Question: My problem is drawing a plot atop an image.
The image is not just meant to be a nice background but should line up with the plot.
The plot is many colored points representing a car's speed and position in a coordinates system. That works.
Now I want to line up the plot with an image of the road and there I have problems.
The data file looks like this:
'''
-60.2501 106.115 0 0
-68.1729 98.0388 0 0
[...]
'''
x-pos, y-pos,speed, ignore last number
Here is what I have so far:
'''
set multiplot
set yrange [-1280:1280]
set xrange [-1280:1280]
# set xrange [-1470:1280]
set size ratio 1
plot 'BL.jpg' binary filetype=jpg origin = (-1280,-1280) with rgbimage
set origin 0, 0
set size ratio 1
set yrange [-1280:1280]
set xrange [-1280:1280]
set key autotitle columnhead
set palette defined (0 "black", 0.25 "blue", 0.5 "red", 0.75 "yellow", 1 "green")
plot 'output.txt' using 1:2:3 with points palette pt 6 ps 0.1
unset multiplot
'''
Sadly along the x-axis it is not lined up:
<URL>
(1280 x 960 Pixels, 311KB)
By adjusting some numbers I can kind of line it up but that is just random guessing.
I tried adding this after the :
'''
set lmargin at screen 0.1
set rmargin at screen 0.98
set tmargin at screen 0.98
set bmargin at screen 0.2
'''
which results in a bit better fit but now the scale is wrong?

Also the road image disappears when zooming in by selecting a rectangle with RMB?
link to example data file and track image:
<URL>
(sorry, the site does not allow me to post more than 2 links (need 10 reputation))
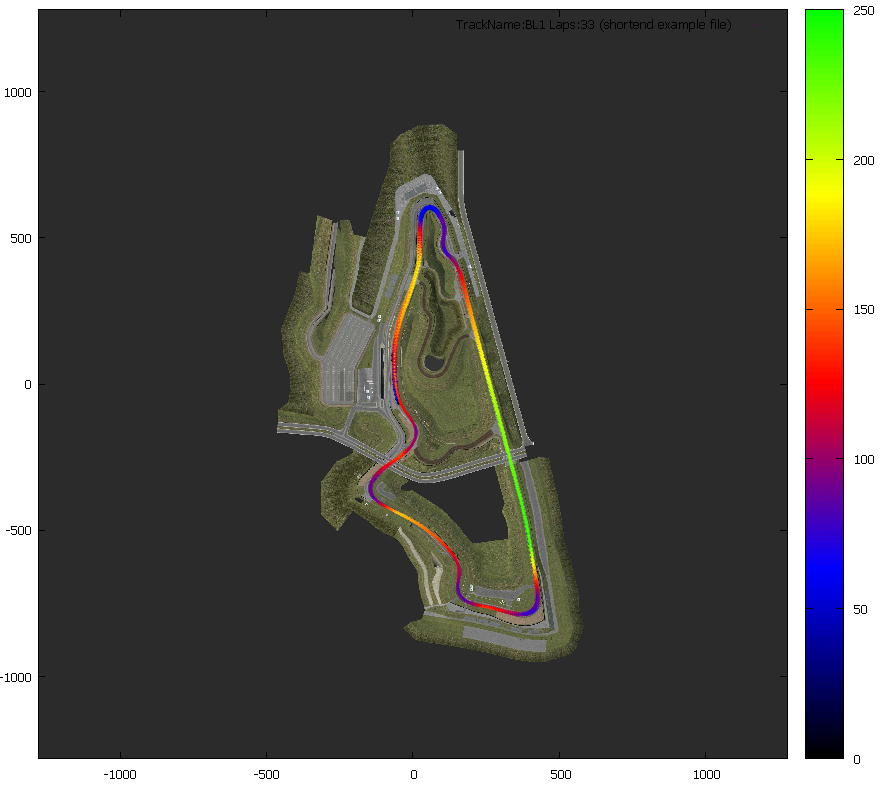
Answer: You don't need to use 'multiplot' for this, just plot the two files with a single 'plot' command (Thanks for the hint ':)'):
'''
reset
set size ratio 1
set autoscale fix
set key above autotitle columnhead
set palette defined (0 "black", 0.25 "blue", 0.5 "red", 0.75 "yellow", 1 "green")
plot 'BL.jpg' binary filetype=jpg center=(0,0) with rgbimage notitle, 'output.txt' using 1:2:3 with points palette pt 6 ps 0.1 title columnheader(1)
'''
This gives:

Notes:
- 'set autoscale fix' uses tight ranges (for 'x', 'y' and 'cb'), without expanding to the next tic.- Using 'center=(0,0)' removes the last explicit dependency on the exact image dimensions